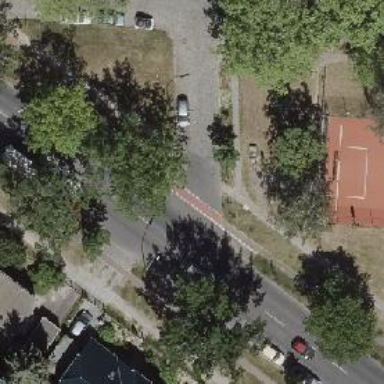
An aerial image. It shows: Sidewalk.